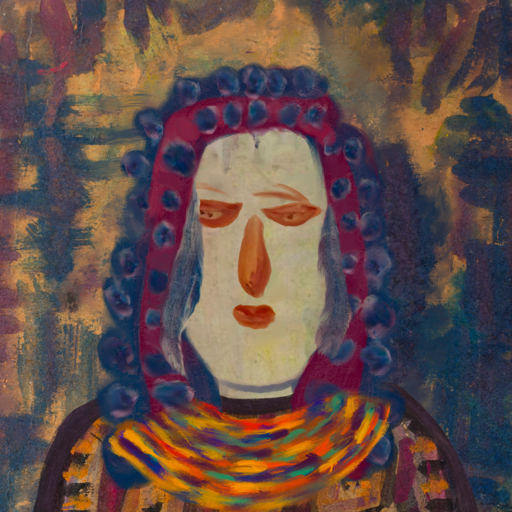
Background: InTheSun, Head And Neck Front: Hill_Girl, Face Front: Pious_Lady, Bust: Doll, Hair Front: Hill_Girl, Head Accessory: Blank, Second Necklace: An_Impression_2, Necklace: Blank, Baby: Blank